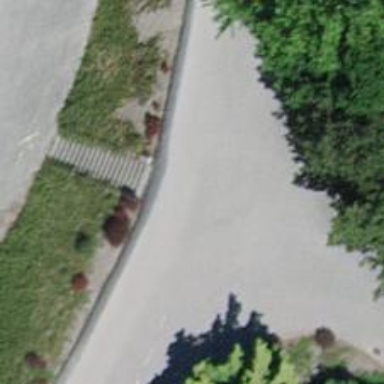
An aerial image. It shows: Road with steps.